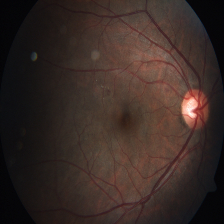
Diabetic retinopathy grade: Severe